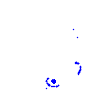
Particle: pion